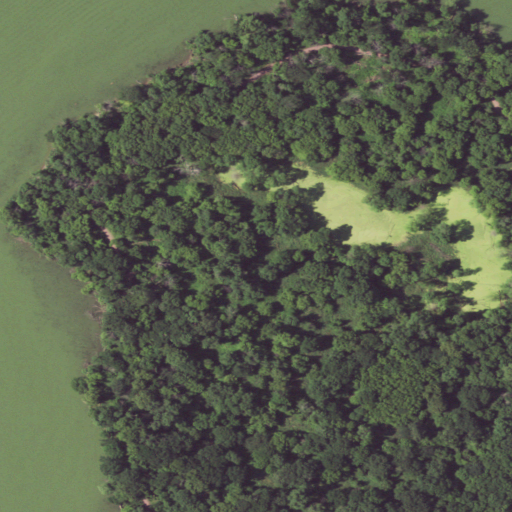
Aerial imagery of island in Minnesota named Loon Island containing deciduous forest, herbaceous wetlands, open water, woody wetlands, and mixed forest